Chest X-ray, PA view. Patient: 31 years old, sex F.
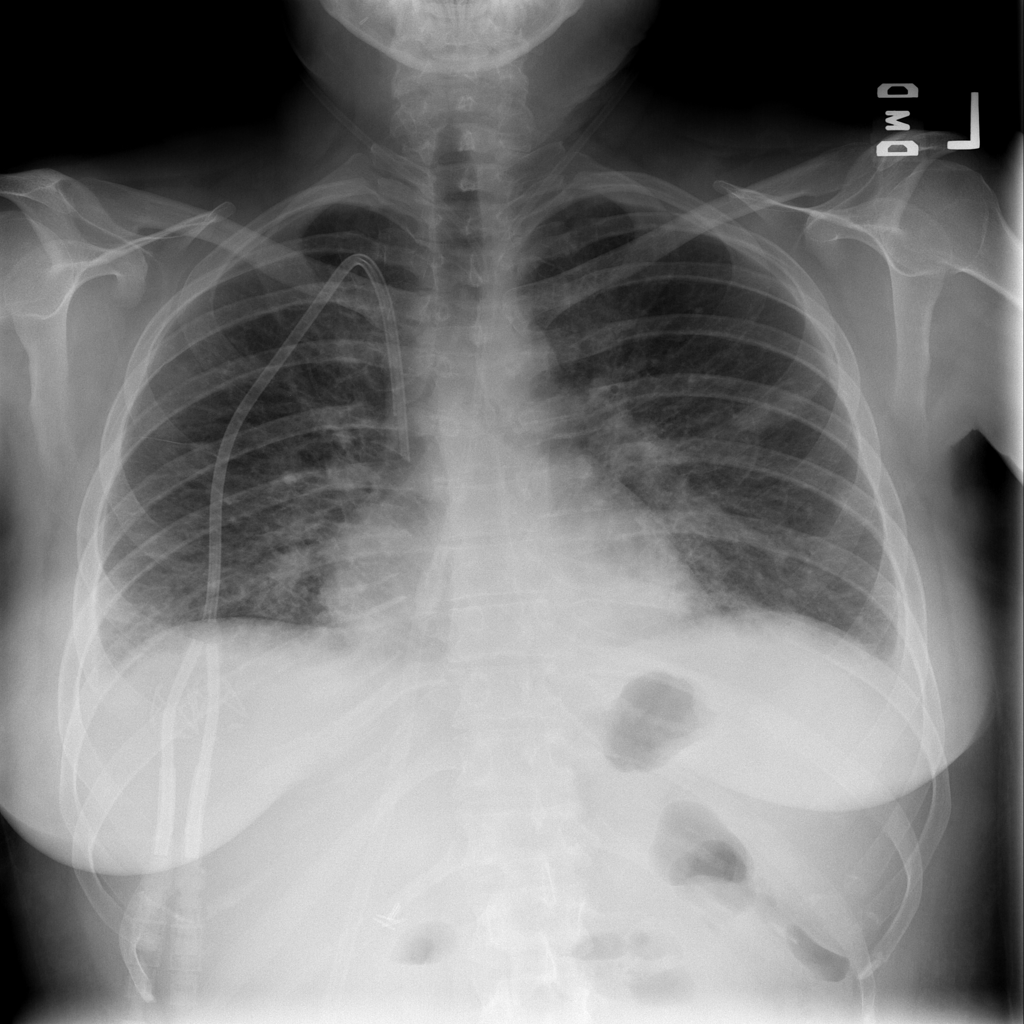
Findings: Edema